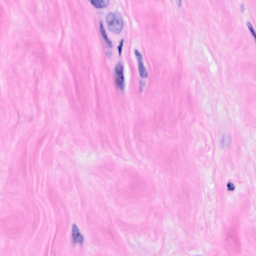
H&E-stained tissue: Breast